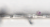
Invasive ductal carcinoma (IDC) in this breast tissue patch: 0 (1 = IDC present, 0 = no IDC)